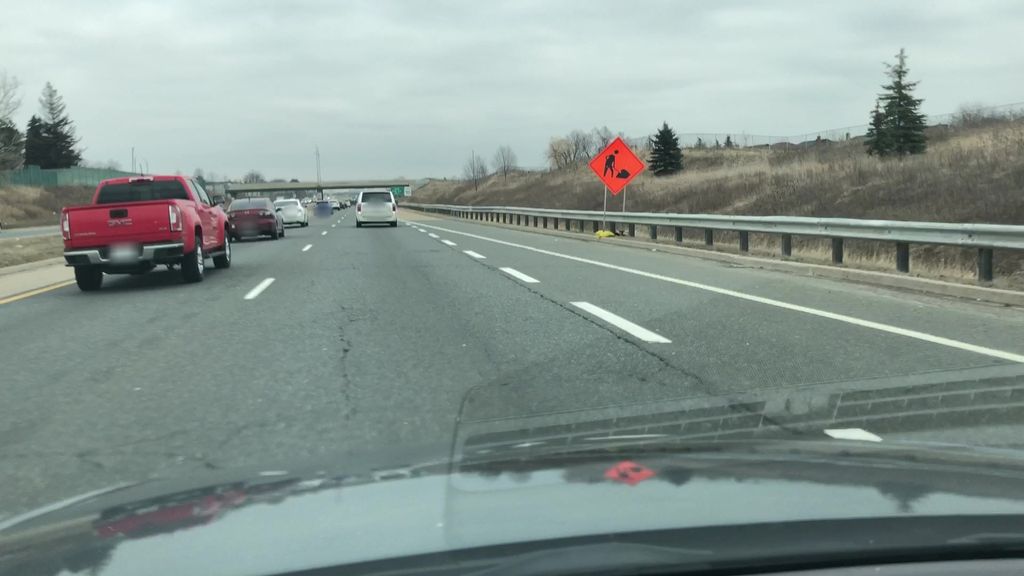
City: hamilton